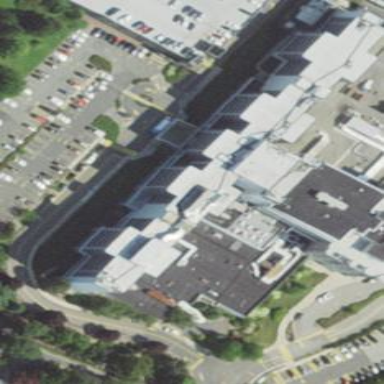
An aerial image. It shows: Hospital building.